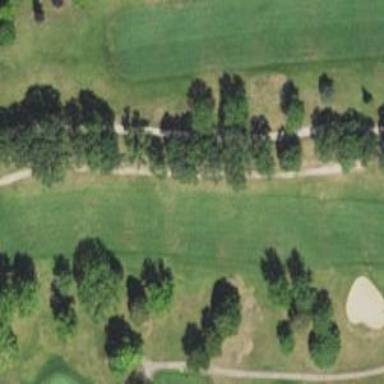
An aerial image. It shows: Grassy area designated as golf fairway.